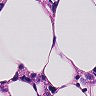
Metastatic tissue present: no